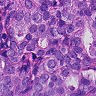
Metastatic tissue present: yes